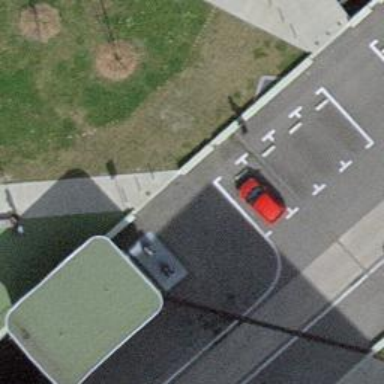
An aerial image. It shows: Parking available on the street side.